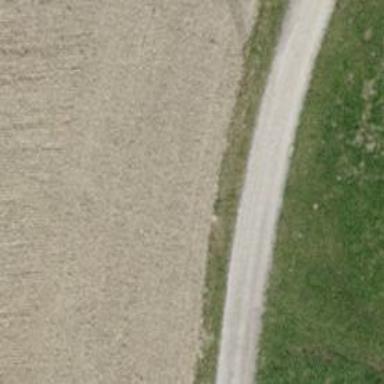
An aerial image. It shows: Pebblestone track with grade2 quality.